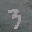
Label: 3